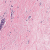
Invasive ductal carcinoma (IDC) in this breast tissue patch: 0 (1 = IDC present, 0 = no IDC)